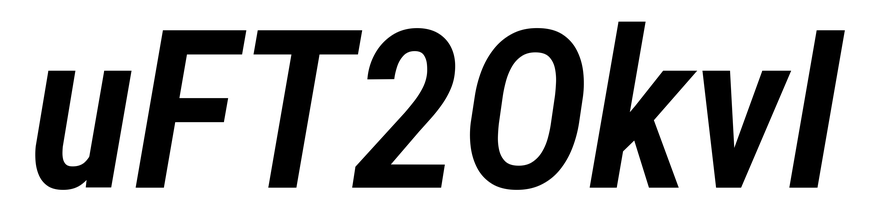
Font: Roboto-Italic_Condensed_SemiBold_Italic